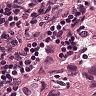
Metastatic tissue present: yes